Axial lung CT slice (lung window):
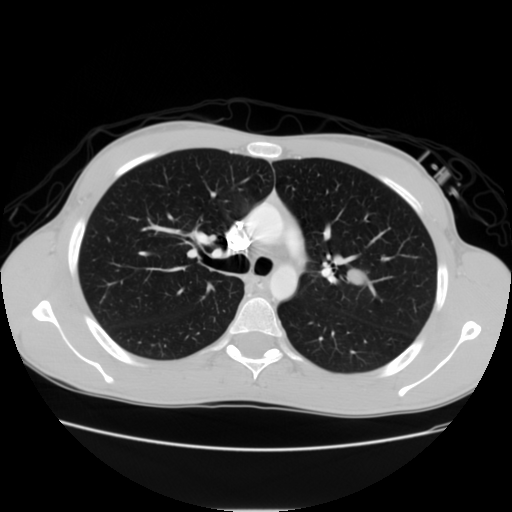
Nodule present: yes
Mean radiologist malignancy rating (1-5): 3.5